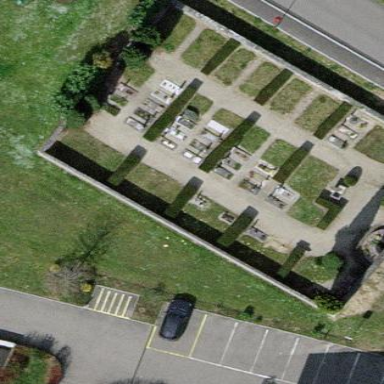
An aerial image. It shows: Cemetery.